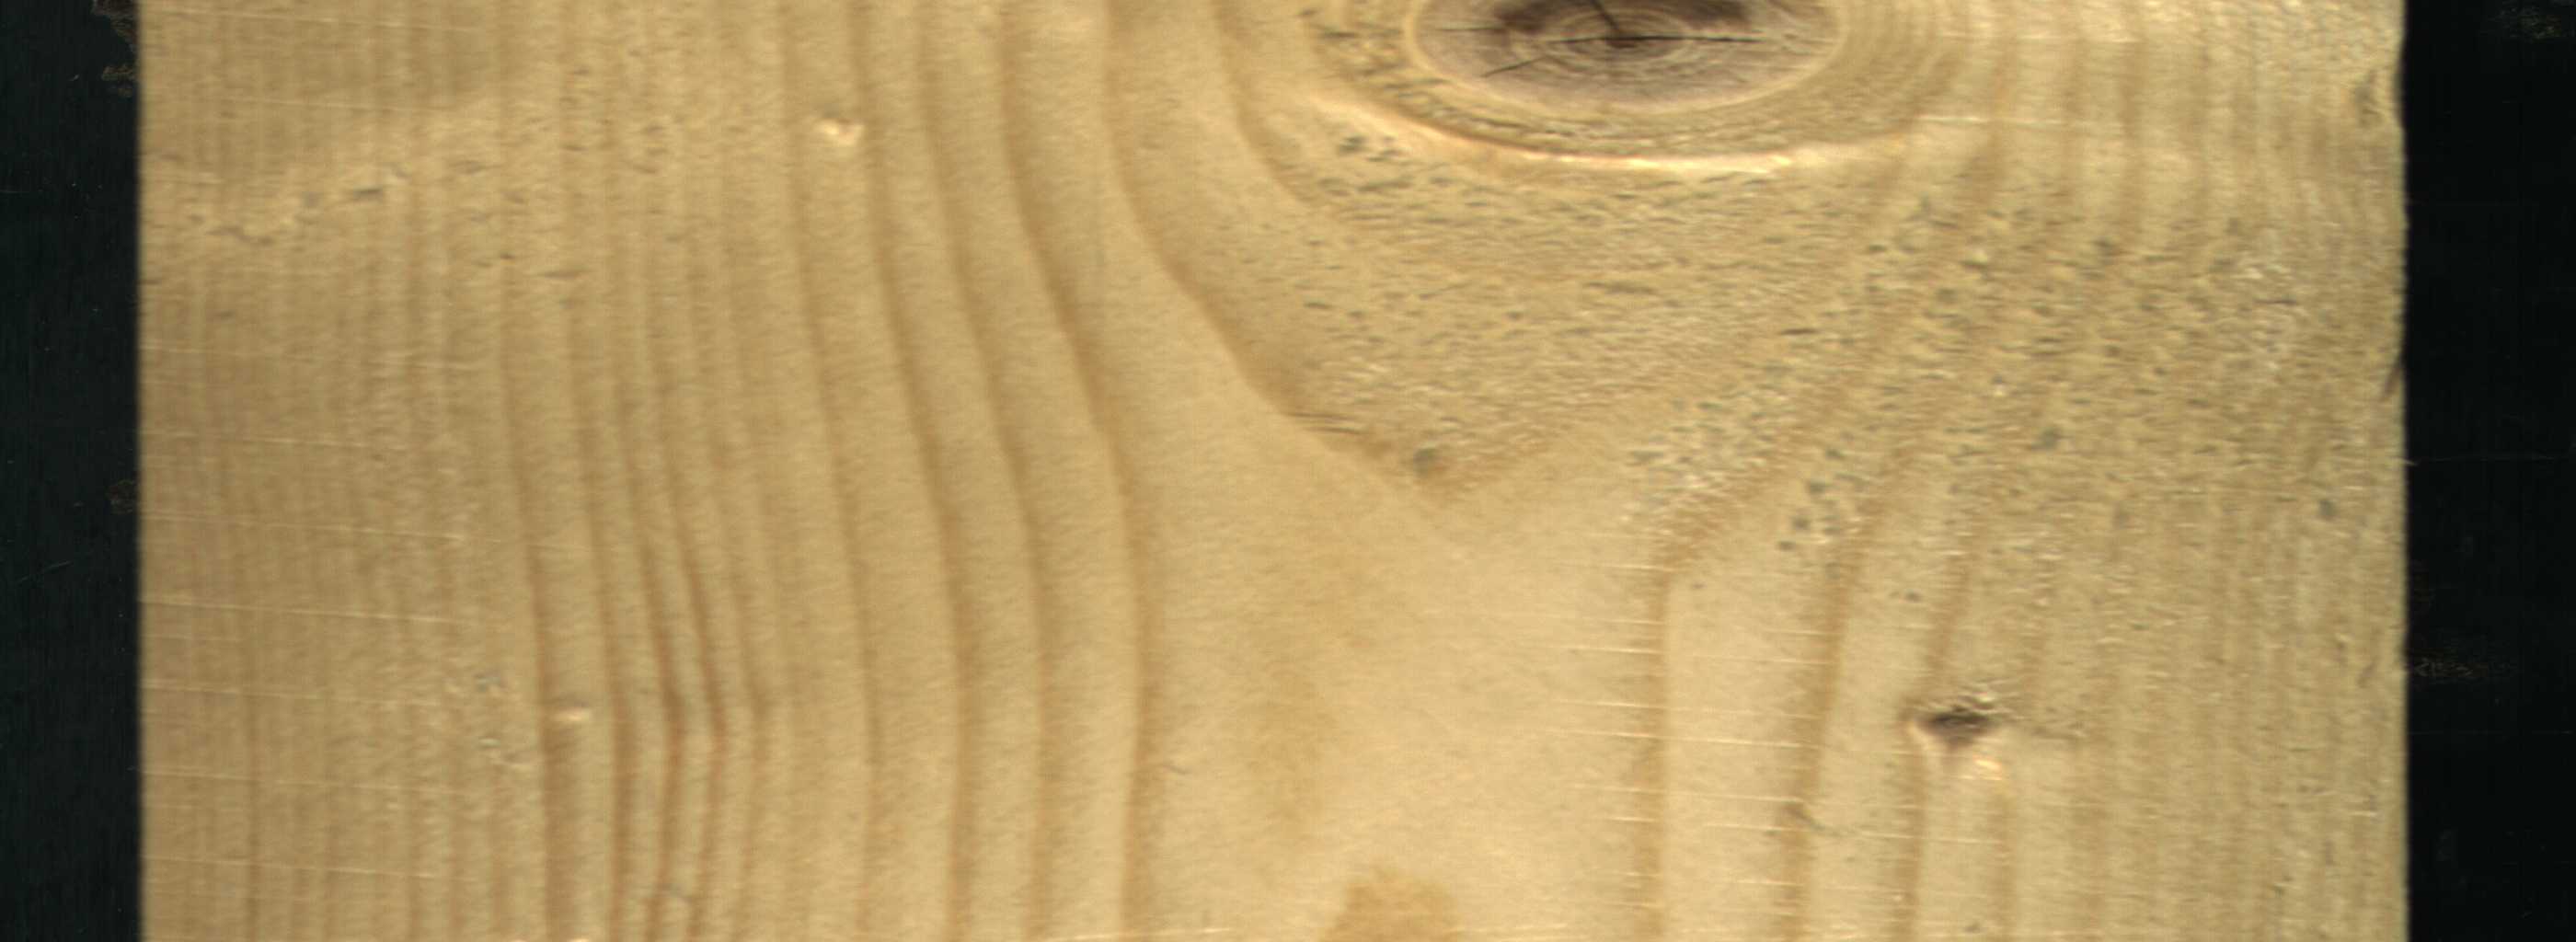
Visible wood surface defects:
knot_with_crack
Live_Knot